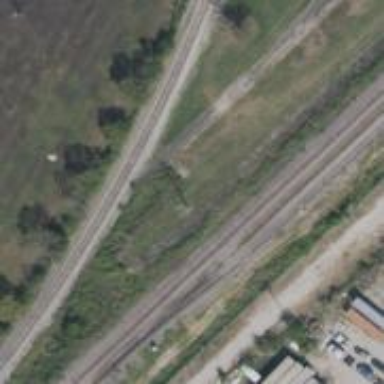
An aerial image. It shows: Railway siding with rails.